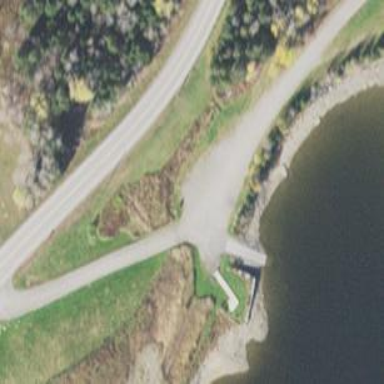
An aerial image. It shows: Slipway on service road for leisure land activities.